Interaction volume radius: 5 \u00c5
Interaction volume height: 40 \u00c5
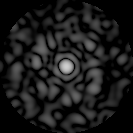
Disorder parameter: 0.8435